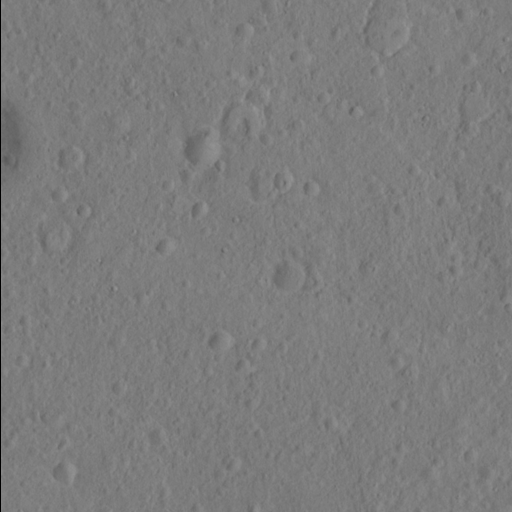
Classes present: Background, Cone